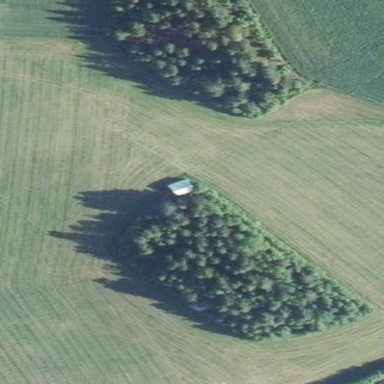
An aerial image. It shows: Forest area dominated by needle-leaved trees.